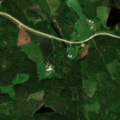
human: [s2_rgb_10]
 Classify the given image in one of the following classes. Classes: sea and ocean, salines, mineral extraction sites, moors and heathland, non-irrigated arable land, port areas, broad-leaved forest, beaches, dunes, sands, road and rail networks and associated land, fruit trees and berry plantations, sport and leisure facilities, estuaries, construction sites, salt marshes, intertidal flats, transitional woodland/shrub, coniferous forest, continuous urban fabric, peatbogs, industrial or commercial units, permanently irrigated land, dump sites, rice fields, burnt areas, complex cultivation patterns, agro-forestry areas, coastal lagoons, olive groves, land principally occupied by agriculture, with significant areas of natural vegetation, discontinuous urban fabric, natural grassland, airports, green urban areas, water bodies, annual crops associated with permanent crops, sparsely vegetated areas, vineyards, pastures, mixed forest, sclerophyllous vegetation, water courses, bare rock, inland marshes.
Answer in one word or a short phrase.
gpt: coniferous forest, mixed forest